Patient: sex M, age 22
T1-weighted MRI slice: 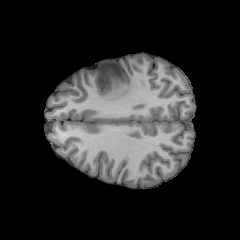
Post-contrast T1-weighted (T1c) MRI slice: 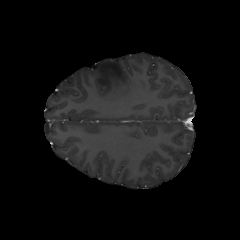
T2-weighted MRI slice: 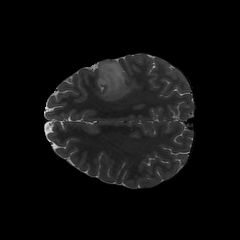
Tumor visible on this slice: yes
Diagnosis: Astrocytoma, IDH-mutant
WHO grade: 2